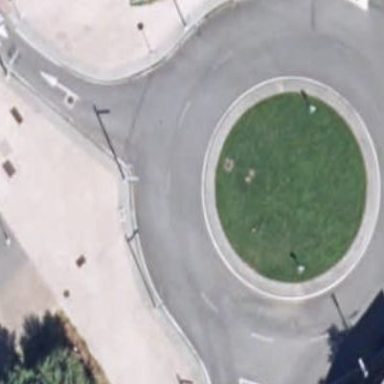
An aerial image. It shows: Residential road that intersects with roundabout.